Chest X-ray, AP view. Patient: 54 years old, sex M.
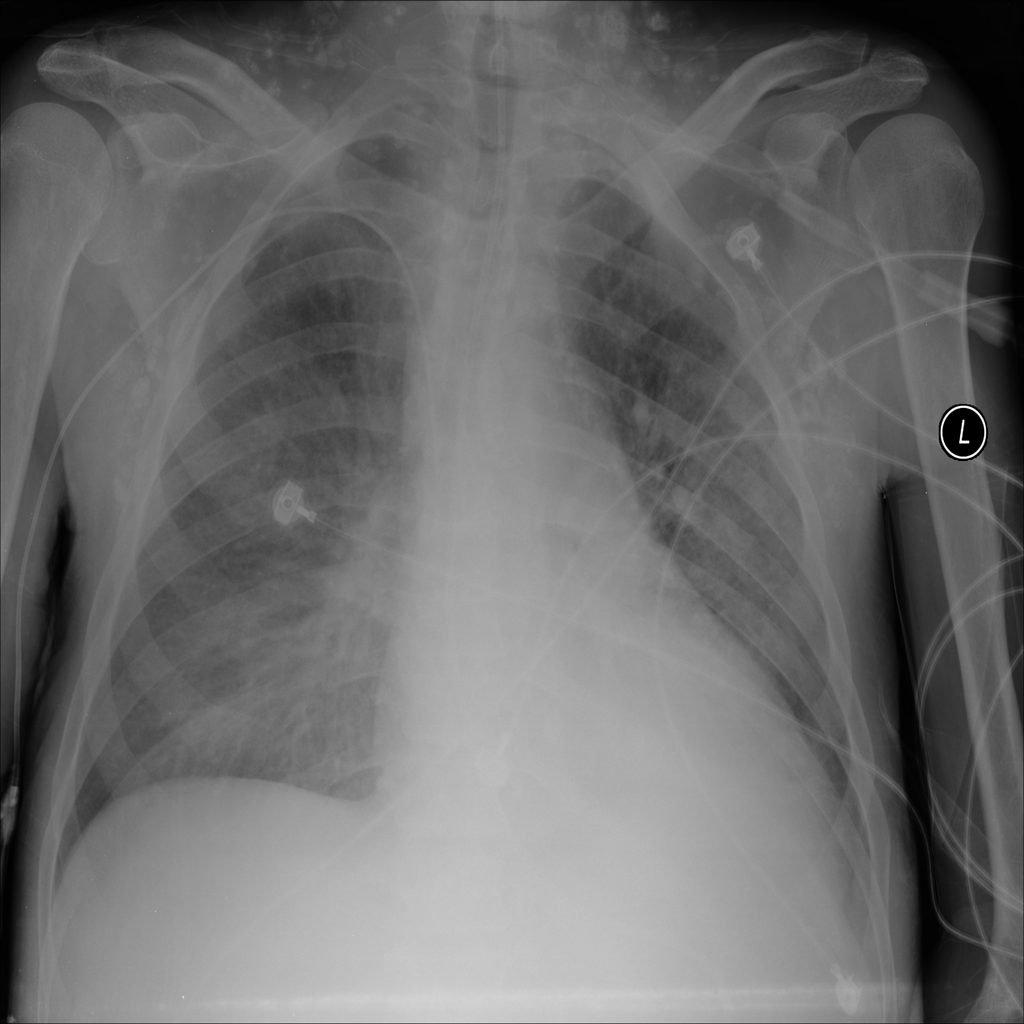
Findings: Cardiomegaly, Edema, Infiltration